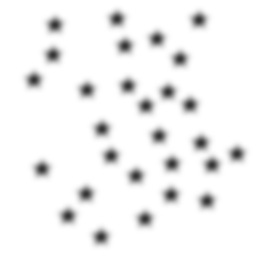
Squares: 0
Triangles: 0
Stars: 28
Total shapes: 28